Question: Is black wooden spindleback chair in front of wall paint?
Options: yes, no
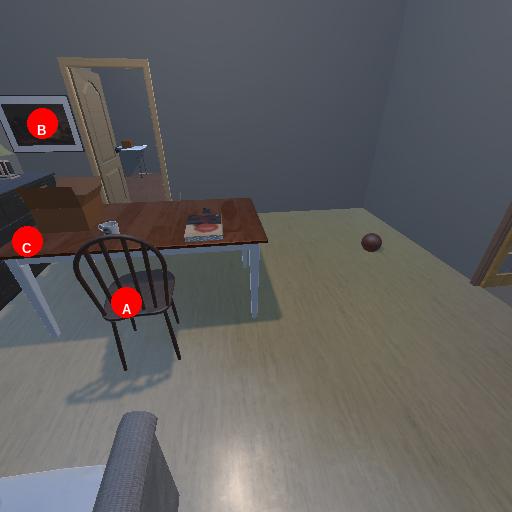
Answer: yes